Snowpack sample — Snodgrass Mountain, Crested Butte, Colorado (2/4/25, 12:06 PM MST)
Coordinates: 38.923, -106.968
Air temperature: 35 °F
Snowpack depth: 80 cm
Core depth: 80 cm
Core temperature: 32 °F
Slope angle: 14°, slope face: 78°
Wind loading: low
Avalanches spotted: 0
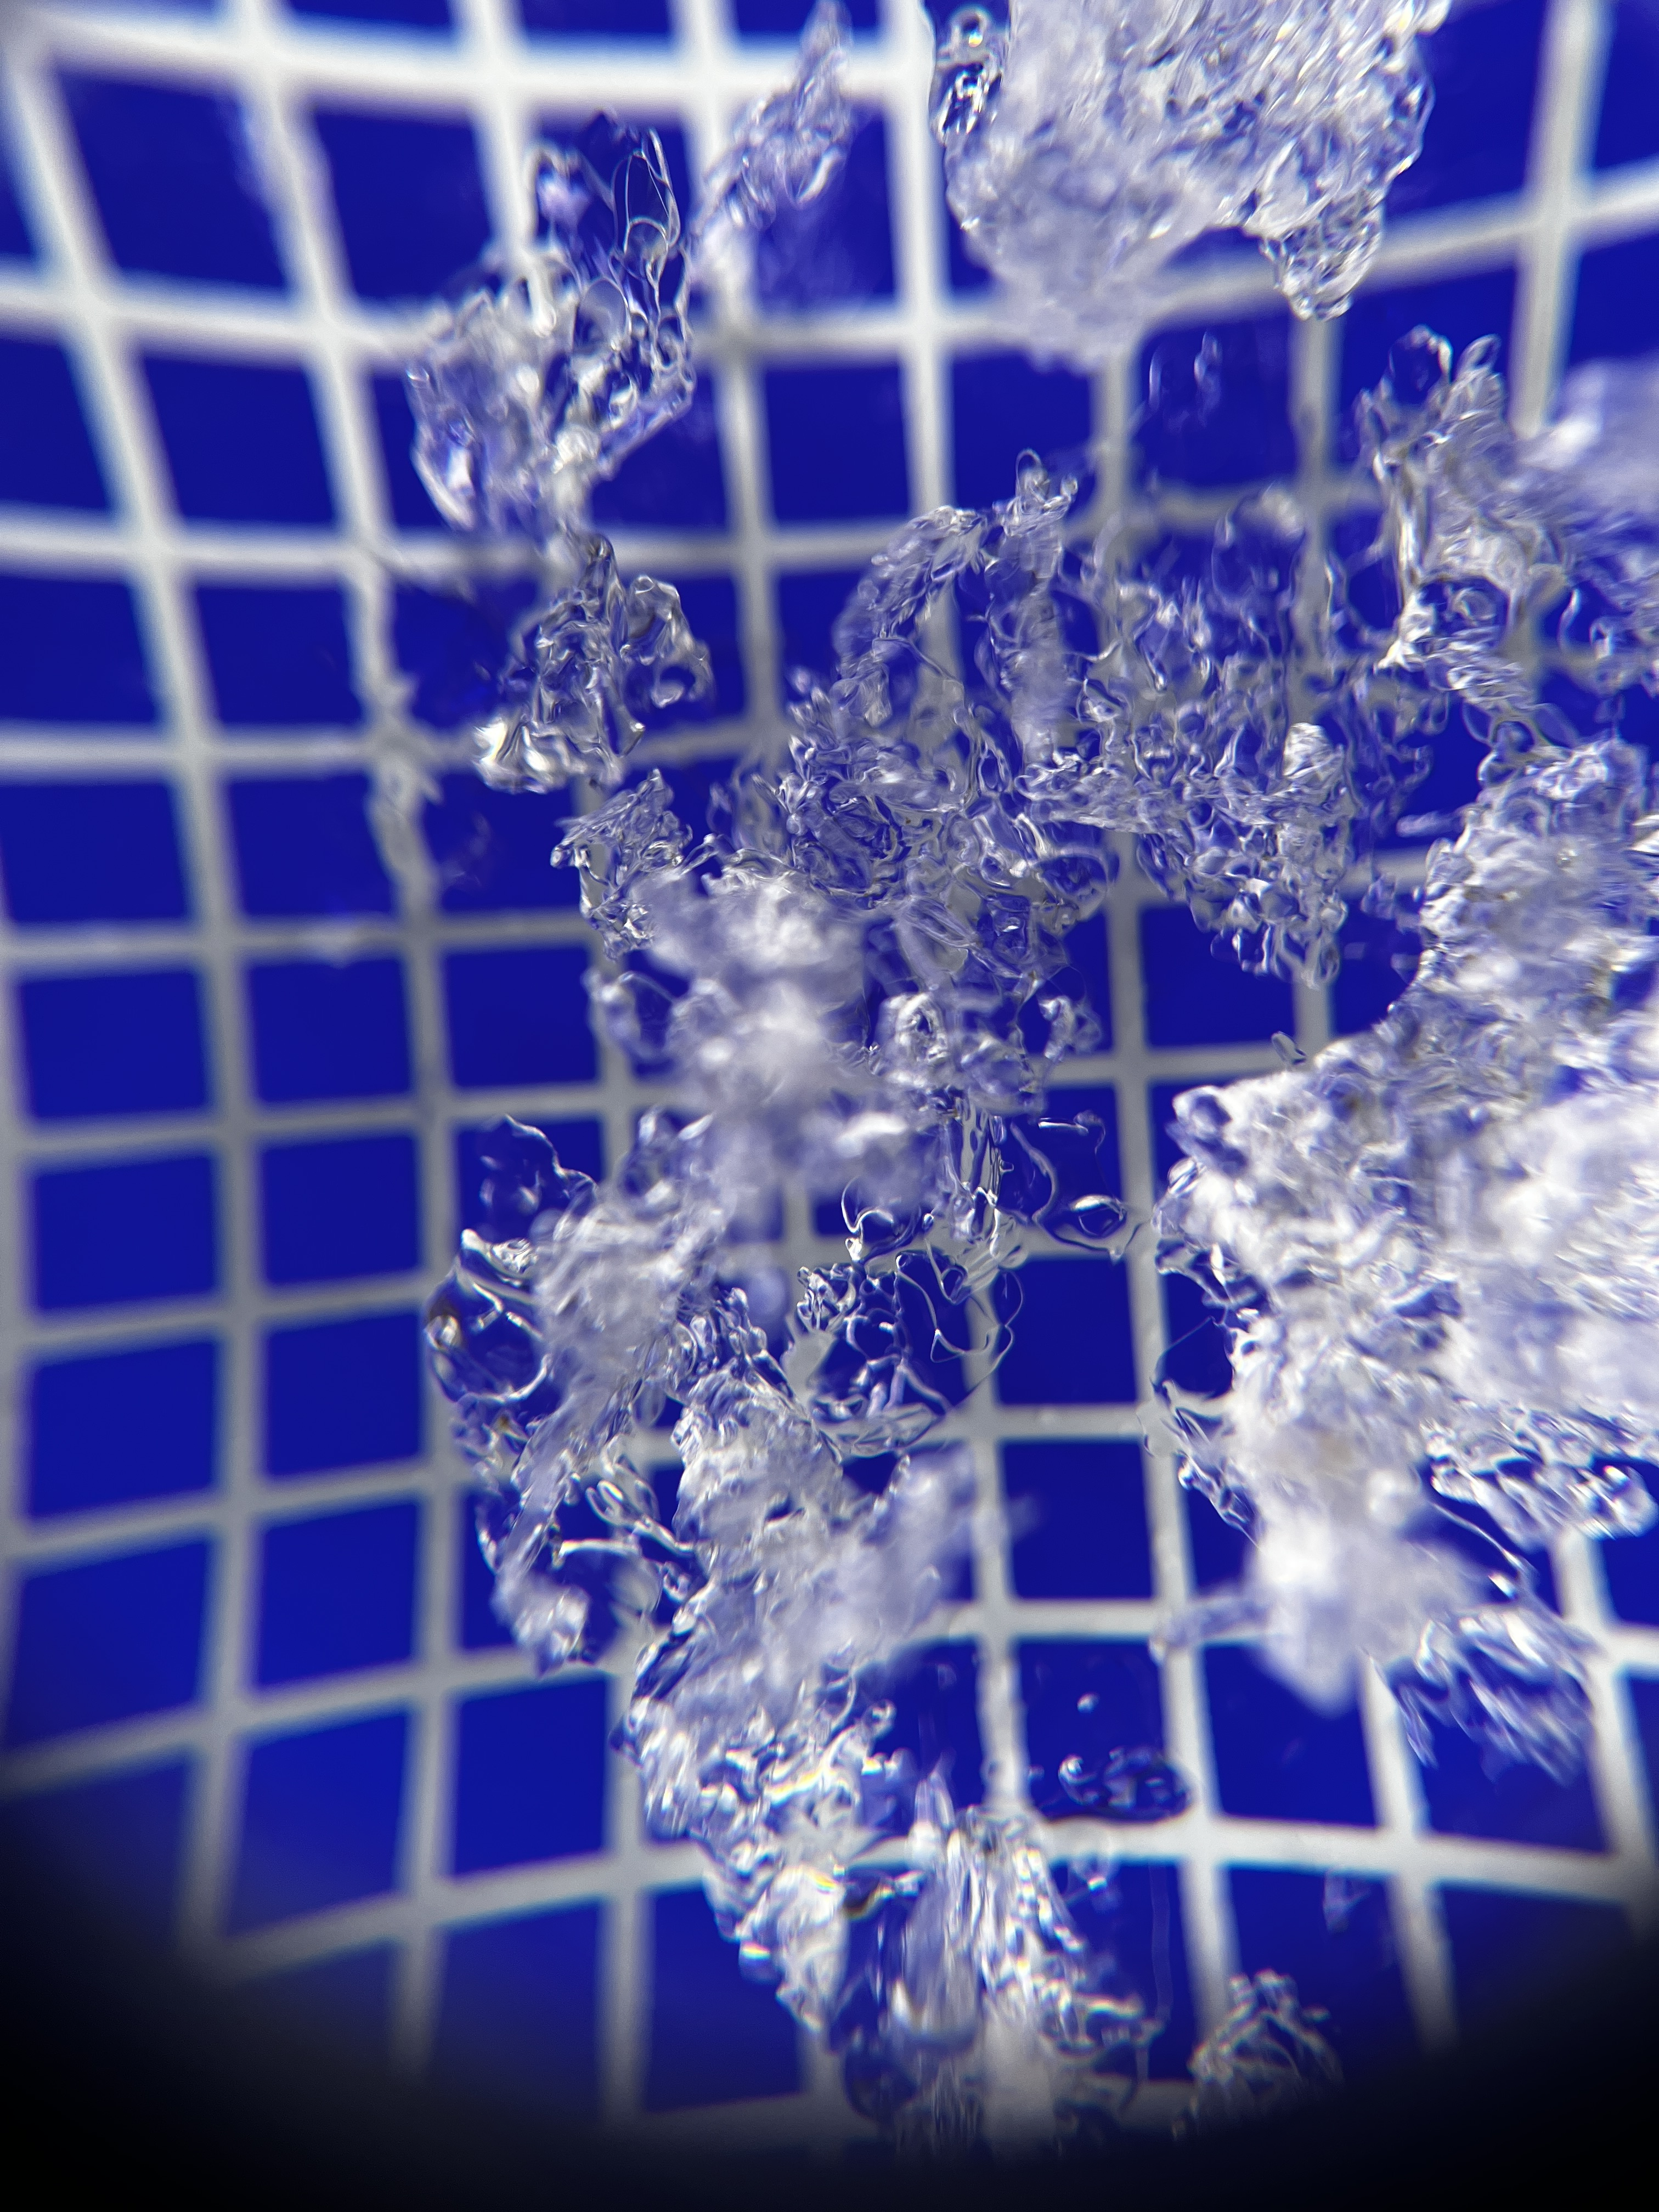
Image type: magnified_profile
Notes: No avalanches nearby, unusually warm weather for the last month reported by residents, Collected 25 yards from treeline